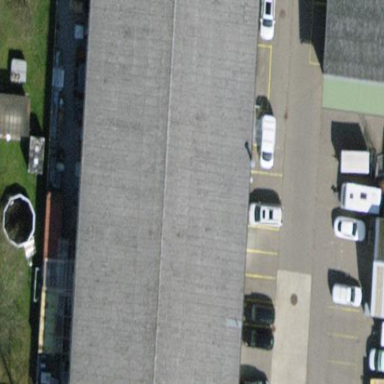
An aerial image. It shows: Warehouse.